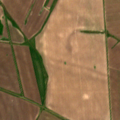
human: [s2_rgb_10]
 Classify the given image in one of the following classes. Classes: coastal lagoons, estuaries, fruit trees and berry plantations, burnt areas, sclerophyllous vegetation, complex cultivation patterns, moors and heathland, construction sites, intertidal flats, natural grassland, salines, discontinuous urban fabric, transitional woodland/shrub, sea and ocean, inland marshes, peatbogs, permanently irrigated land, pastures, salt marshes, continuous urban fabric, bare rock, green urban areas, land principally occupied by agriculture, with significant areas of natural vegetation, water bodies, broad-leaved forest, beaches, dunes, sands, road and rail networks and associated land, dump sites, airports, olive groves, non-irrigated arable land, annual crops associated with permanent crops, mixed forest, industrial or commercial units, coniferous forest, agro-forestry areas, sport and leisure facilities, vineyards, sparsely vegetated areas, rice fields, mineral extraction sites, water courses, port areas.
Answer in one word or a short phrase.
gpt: non-irrigated arable land, land principally occupied by agriculture, with significant areas of natural vegetation